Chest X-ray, AP view. Patient: 34 years old, sex F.
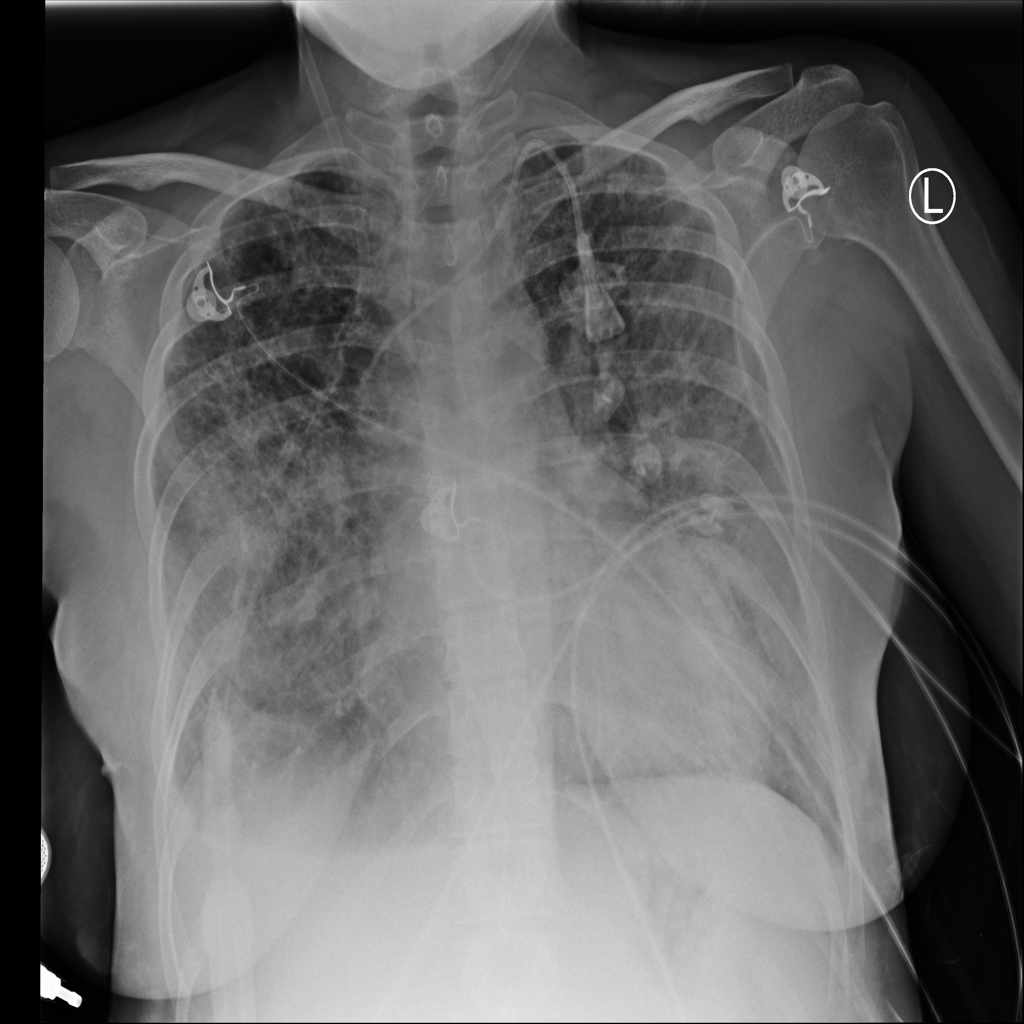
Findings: Effusion